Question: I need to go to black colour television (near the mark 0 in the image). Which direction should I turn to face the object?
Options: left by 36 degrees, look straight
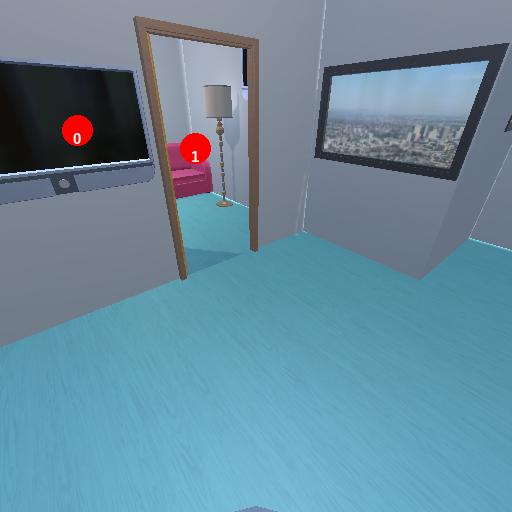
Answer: left by 36 degrees